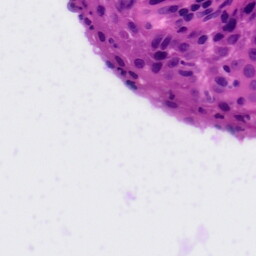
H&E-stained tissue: Tonsil